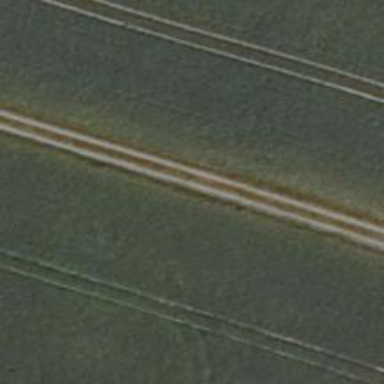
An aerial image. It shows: Grass track with grade 5 tracktype.